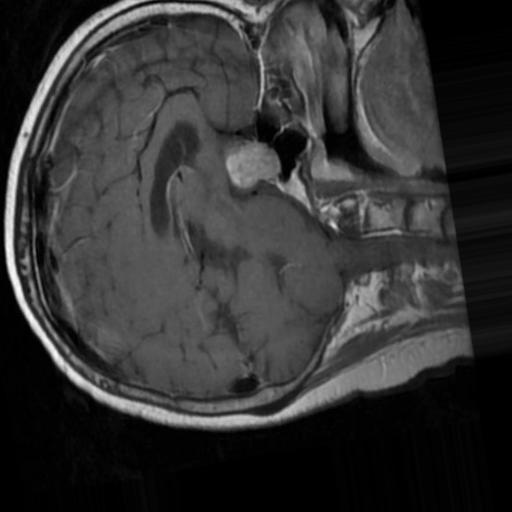
Label: brain_tumor